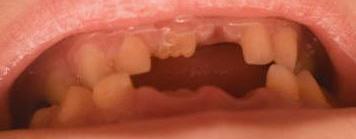
Condition: hypodontia